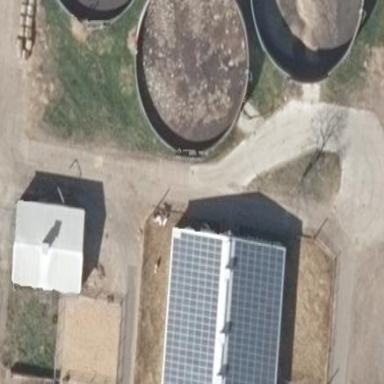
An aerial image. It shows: Wastewater plant building.